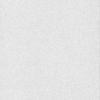
Label: dusty